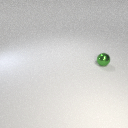
small green metal sphere